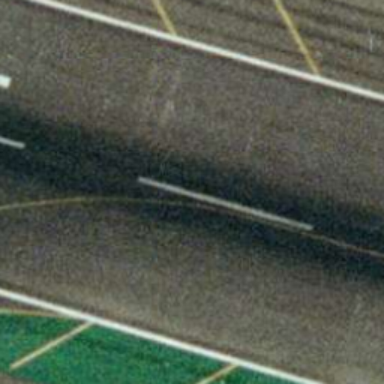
It is a straight runway with some mark lines on it .